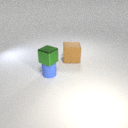
small blue rubber cylinder to the left of large brown rubber cube